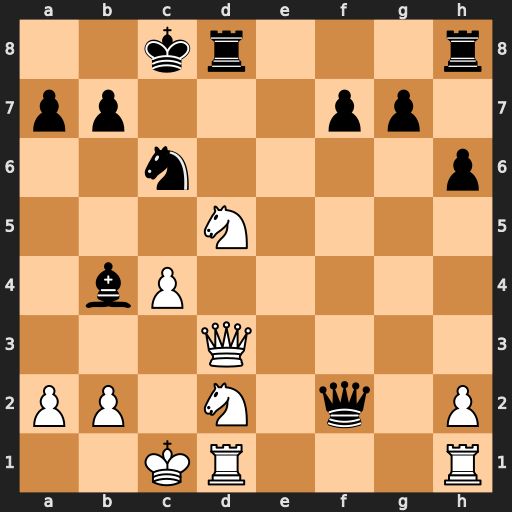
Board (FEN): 2kr3r/pp3pp1/2n4p/3N4/1bP5/3Q4/PP1N1q1P/2KR3R
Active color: w
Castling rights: -
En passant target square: -
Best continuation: Qh3+ Kb8 Ne4 Qe2 Qg3+ Ne5 Qxe5+